Field crop: maize
Growth stage: 1
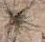
Species: salsola